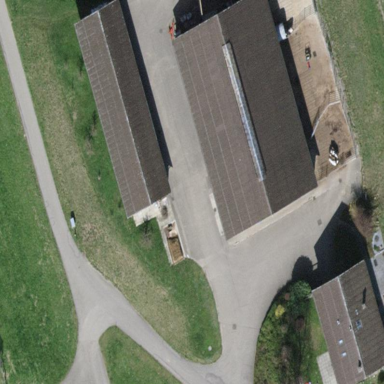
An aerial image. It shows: Farmyard area.